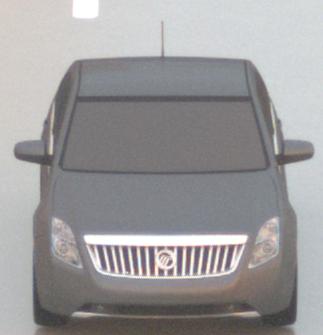
Make: Mercury
Model: Milan
Detailed model: -
Model produced from: 2009
Model produced until: 2010
Doors: 4
Color: gray
Road condition: wet road
Daytime: sunrise or sunset
Contrast: medium contrast